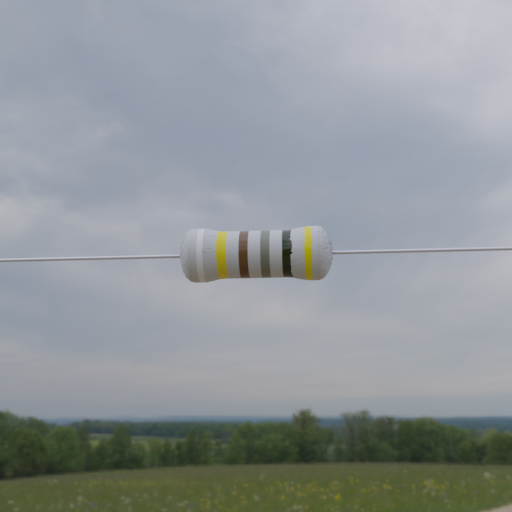
Resistor colour bands (in order): white, yellow, brown, gray, black, yellow